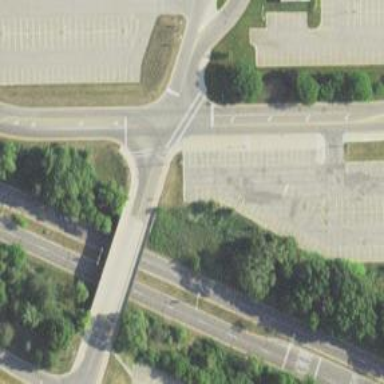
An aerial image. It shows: Zebra crossing on the road.